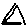
Label: triangle